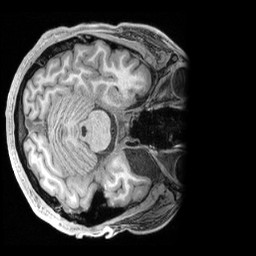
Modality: T1w
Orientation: axial
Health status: healthy
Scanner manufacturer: siemens
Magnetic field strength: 3 T
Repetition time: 2.4 s
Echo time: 0.00201 s